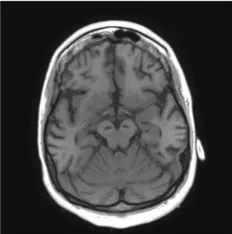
(A) T1-weighted axial image shows linear hypointensity at the level of cerebral peduncles in the substantia nigra within a mild area of hyperintensity.
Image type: radiology (mri)